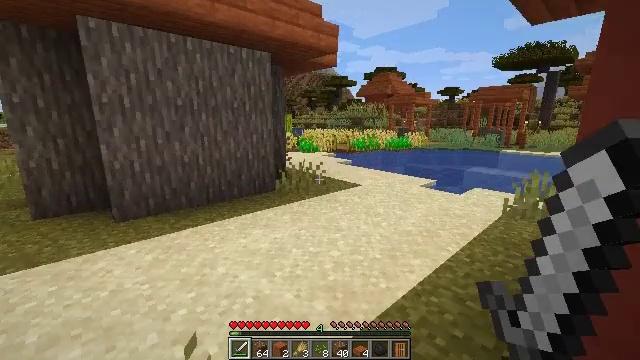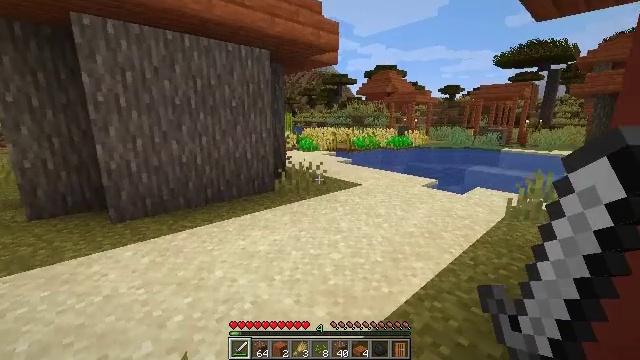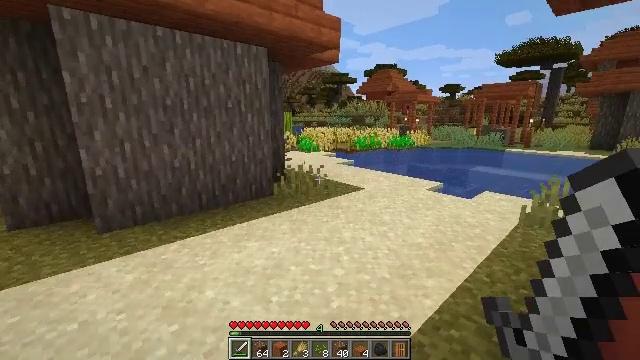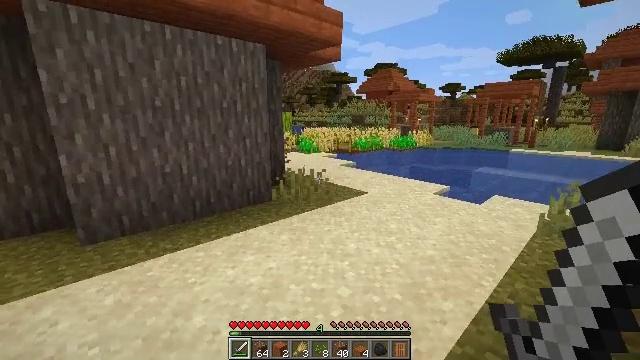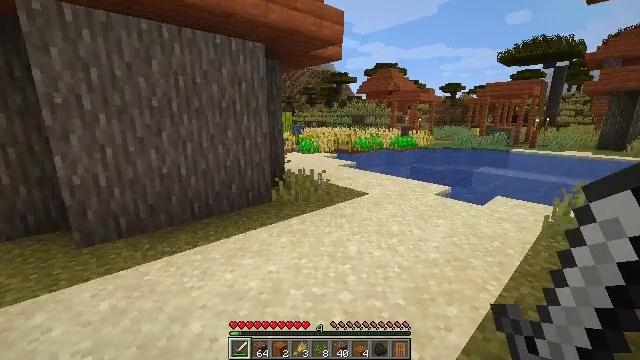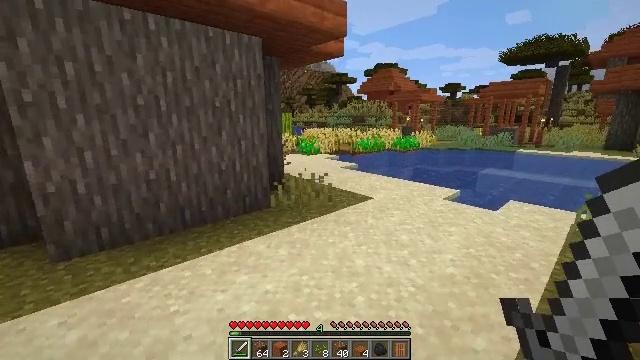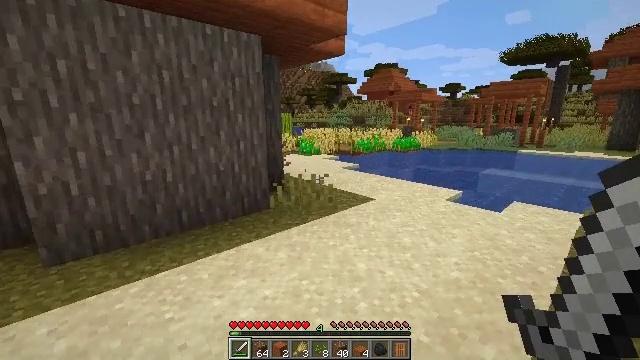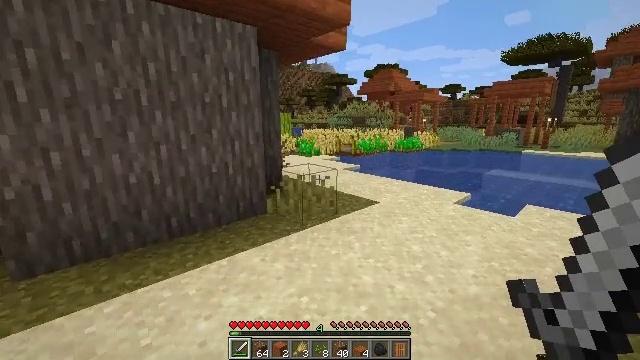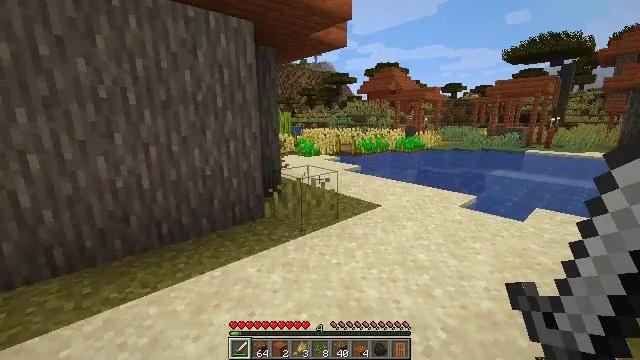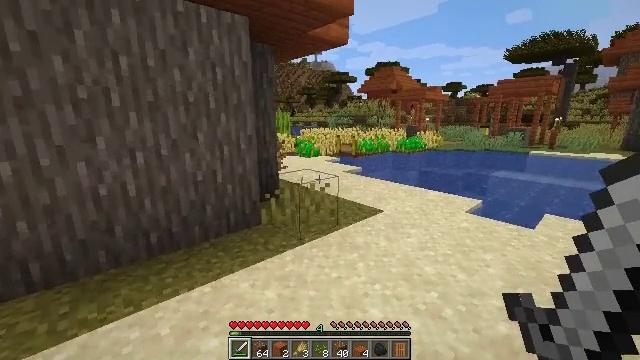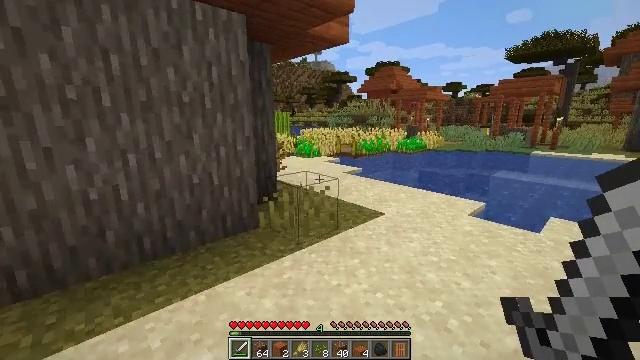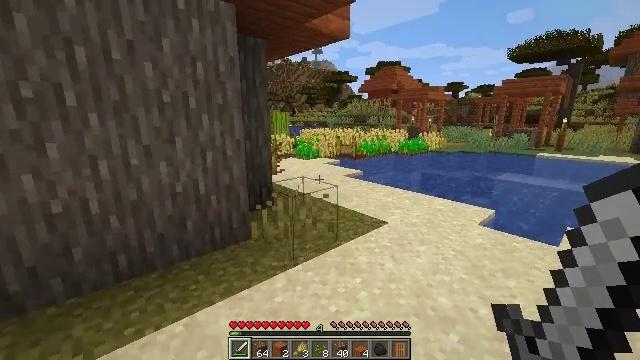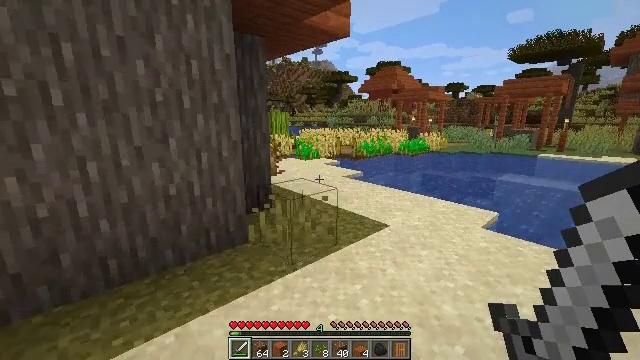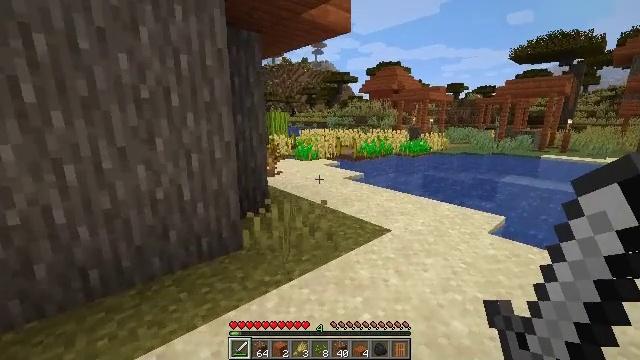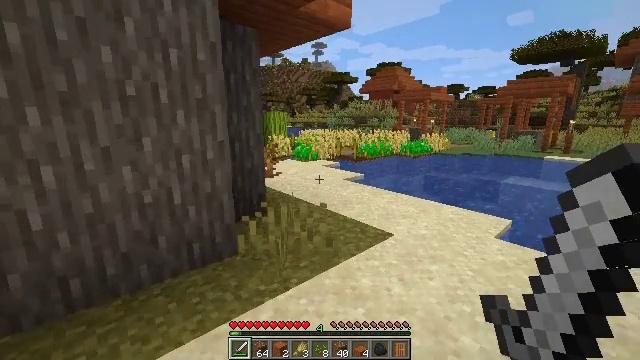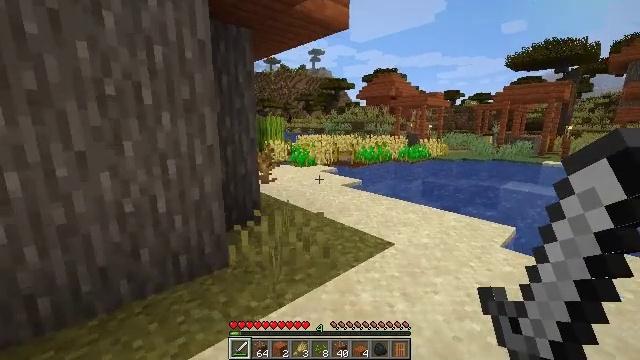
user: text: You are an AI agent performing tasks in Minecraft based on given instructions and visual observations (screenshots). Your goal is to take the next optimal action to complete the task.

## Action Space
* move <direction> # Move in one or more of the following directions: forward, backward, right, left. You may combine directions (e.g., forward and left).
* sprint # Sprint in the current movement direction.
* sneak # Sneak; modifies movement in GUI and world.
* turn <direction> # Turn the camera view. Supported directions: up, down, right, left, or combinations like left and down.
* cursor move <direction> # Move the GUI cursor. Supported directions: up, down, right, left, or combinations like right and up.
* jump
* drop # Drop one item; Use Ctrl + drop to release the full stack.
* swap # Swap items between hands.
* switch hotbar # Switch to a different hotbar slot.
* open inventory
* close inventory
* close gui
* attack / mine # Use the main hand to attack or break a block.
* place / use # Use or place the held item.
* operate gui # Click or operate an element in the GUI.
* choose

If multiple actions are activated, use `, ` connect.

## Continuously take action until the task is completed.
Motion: motion action
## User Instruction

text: Break the sand block.
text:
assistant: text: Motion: move forward
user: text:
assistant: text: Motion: move forward
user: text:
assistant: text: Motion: move forward
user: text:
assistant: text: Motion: move forward
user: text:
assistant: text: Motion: move forward
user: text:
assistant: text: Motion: move forward
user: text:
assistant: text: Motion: move forward
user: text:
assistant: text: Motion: move forward
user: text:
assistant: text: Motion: move forward
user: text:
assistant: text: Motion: move forward
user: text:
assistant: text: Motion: move forward
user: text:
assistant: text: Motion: move forward
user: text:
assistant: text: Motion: move forward
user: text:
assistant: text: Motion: move forward
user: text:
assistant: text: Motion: move forward, turn up
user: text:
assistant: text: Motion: move forward, turn right and up
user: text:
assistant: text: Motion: move forward
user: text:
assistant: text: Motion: move forward
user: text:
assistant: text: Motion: move forward
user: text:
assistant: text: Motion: move forward
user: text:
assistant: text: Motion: move forward
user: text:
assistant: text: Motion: move forward
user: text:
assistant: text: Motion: move forward
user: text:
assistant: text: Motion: move forward
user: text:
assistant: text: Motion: move forward
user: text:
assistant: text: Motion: move forward
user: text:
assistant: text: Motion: move forward
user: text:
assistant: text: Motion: move forward
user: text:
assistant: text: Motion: move forward
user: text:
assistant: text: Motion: move forward